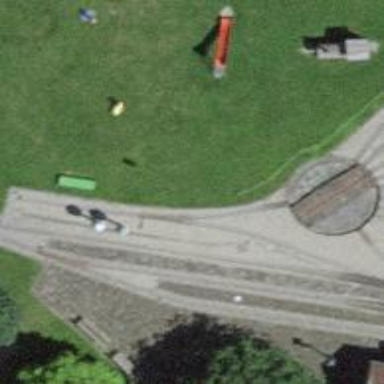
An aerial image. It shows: Miniature railway.